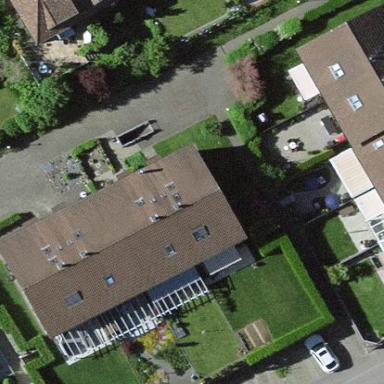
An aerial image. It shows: Terrace building.